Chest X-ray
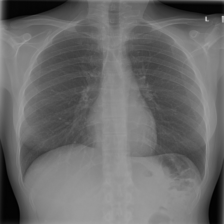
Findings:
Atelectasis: negative
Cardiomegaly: negative
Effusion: negative
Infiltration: positive
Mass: negative
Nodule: negative
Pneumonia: negative
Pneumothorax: negative
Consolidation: negative
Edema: negative
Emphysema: negative
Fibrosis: negative
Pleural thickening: negative
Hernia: negative